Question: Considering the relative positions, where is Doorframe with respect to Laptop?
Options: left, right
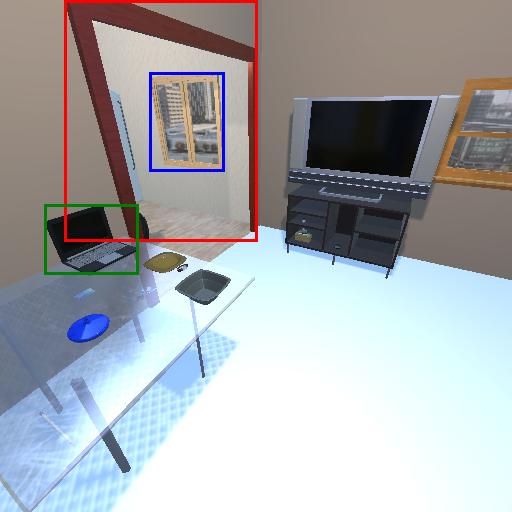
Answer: left